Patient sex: M
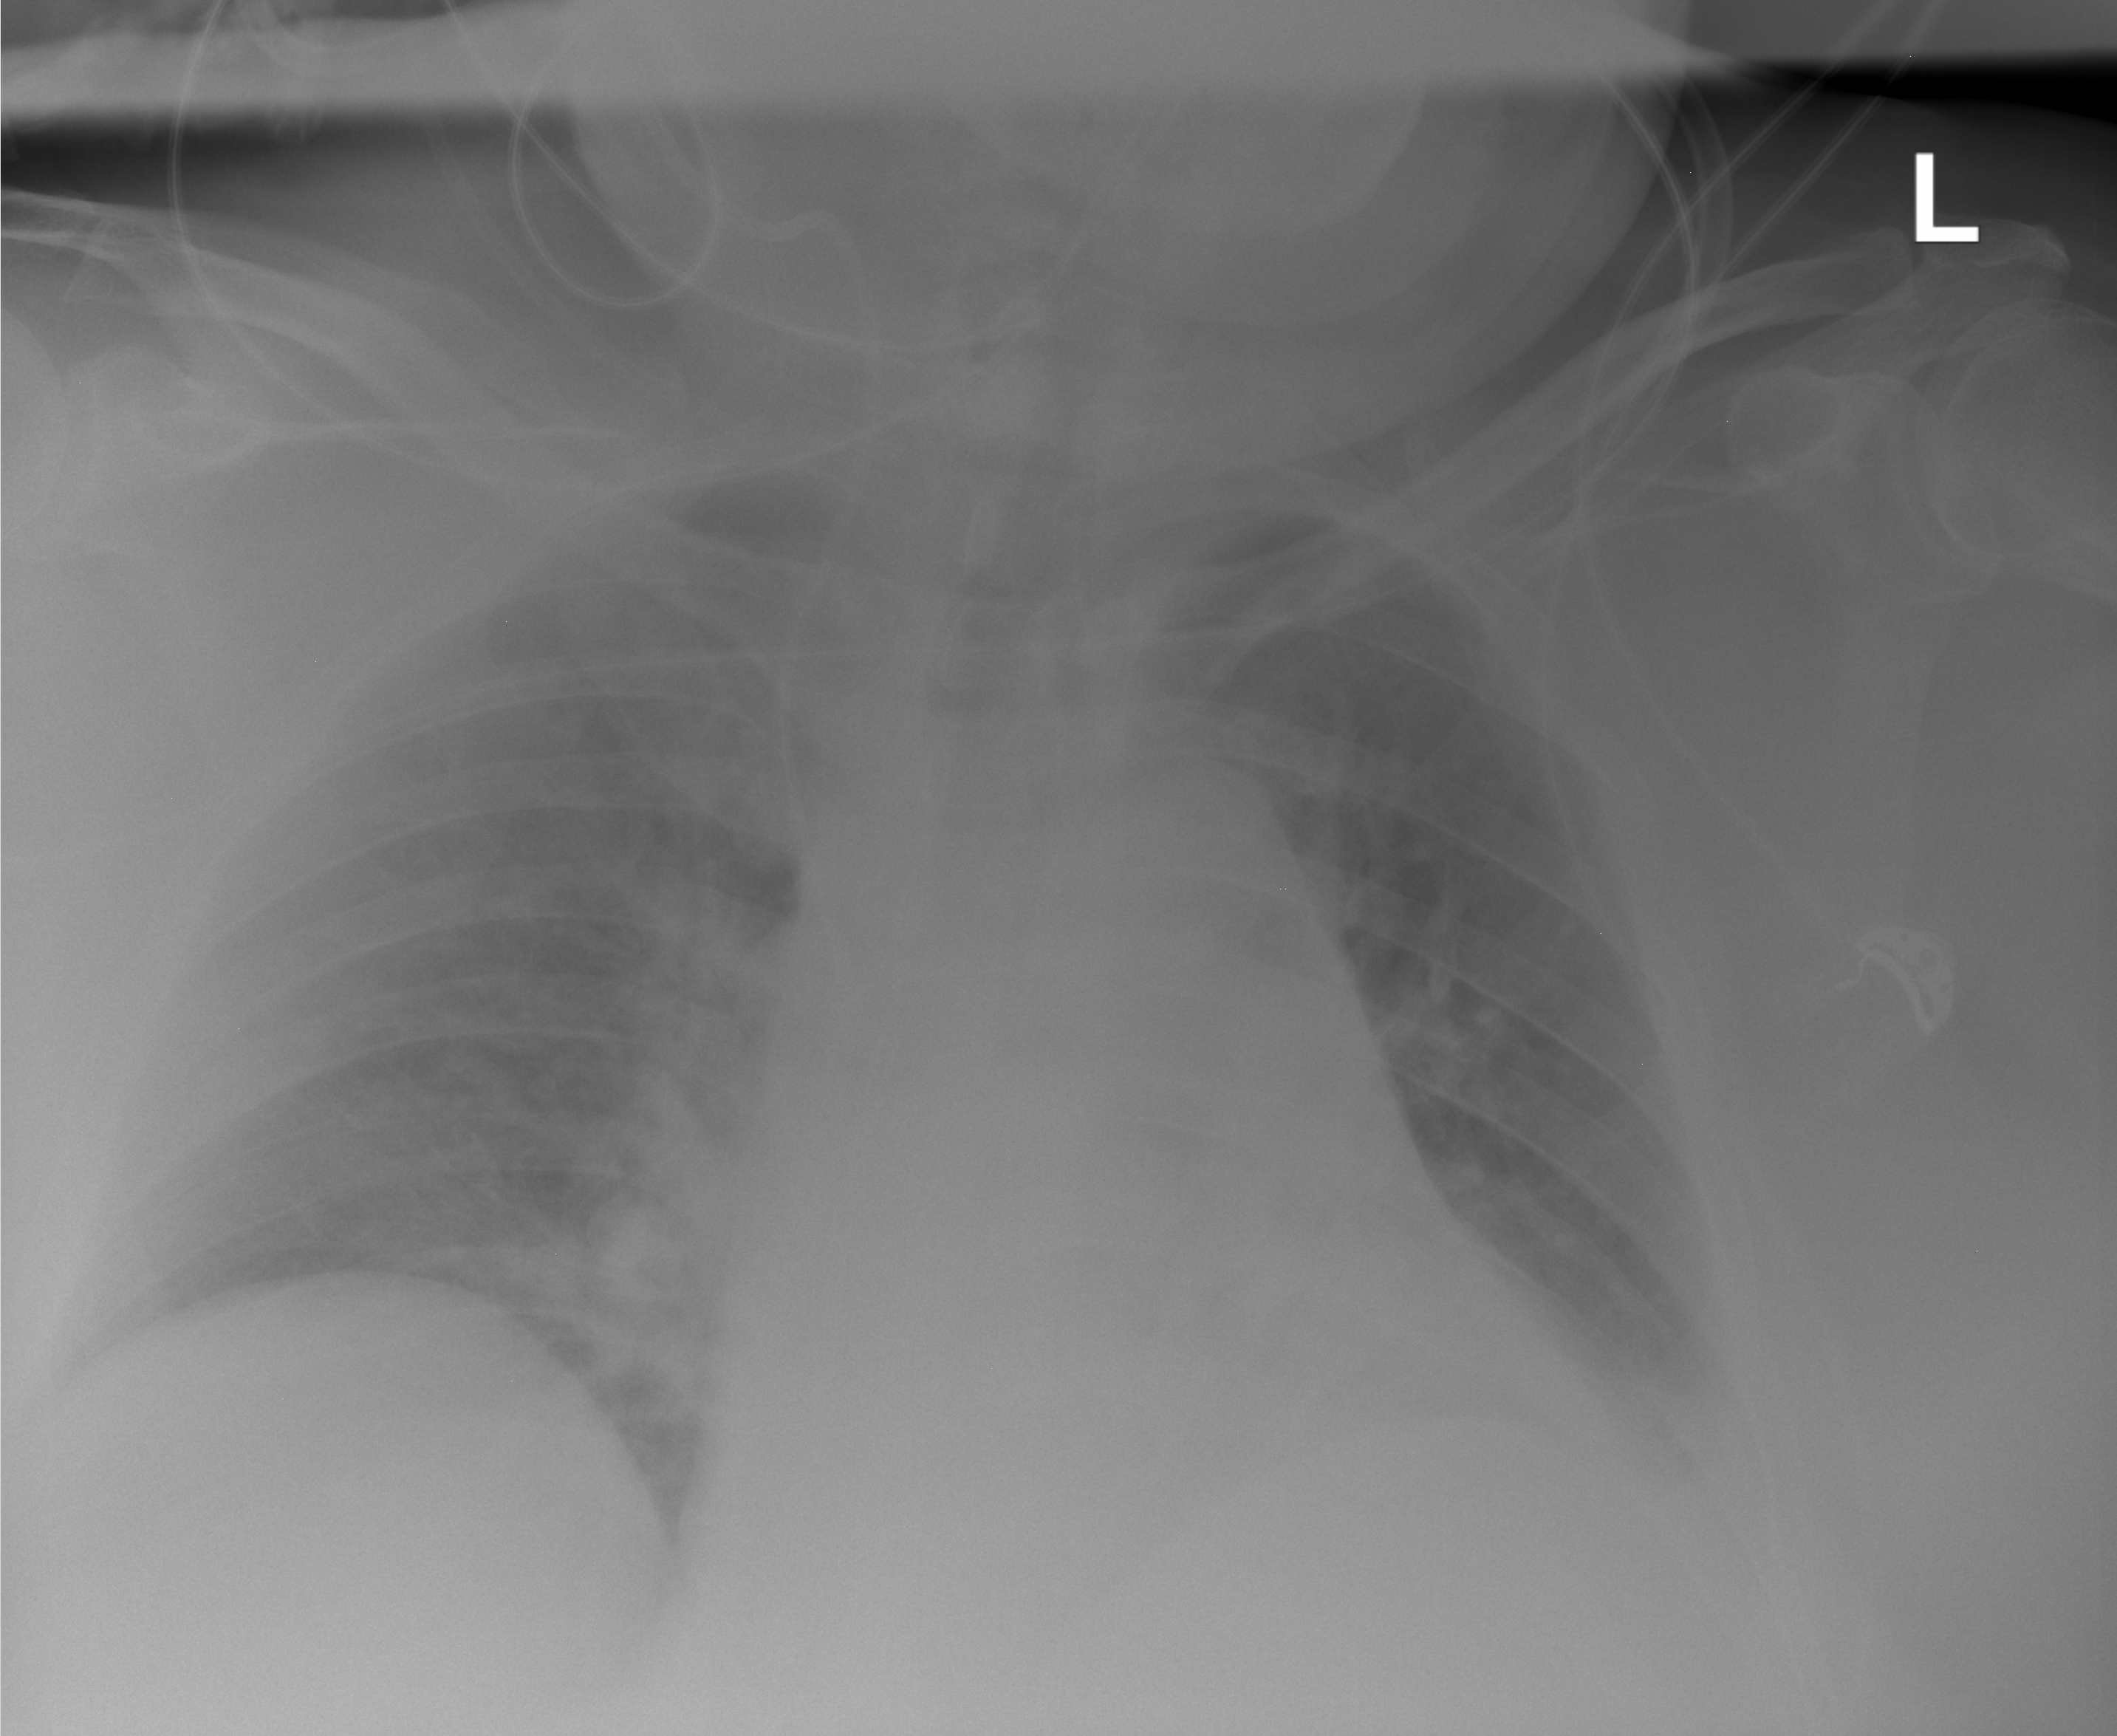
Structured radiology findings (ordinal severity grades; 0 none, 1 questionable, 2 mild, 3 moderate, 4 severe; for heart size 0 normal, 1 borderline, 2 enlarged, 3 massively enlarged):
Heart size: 2
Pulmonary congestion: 2
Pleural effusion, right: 0
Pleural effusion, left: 2
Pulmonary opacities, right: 2
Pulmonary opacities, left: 0
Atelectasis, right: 2
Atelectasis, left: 2